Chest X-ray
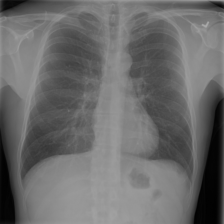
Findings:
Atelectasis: negative
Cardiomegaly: negative
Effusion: negative
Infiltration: negative
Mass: negative
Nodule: negative
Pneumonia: negative
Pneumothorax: negative
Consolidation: negative
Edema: negative
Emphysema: negative
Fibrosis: negative
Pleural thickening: negative
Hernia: negative